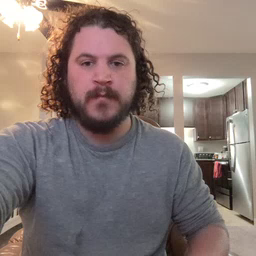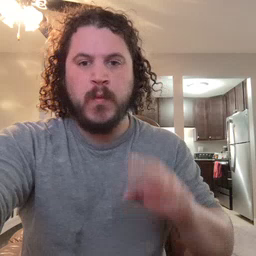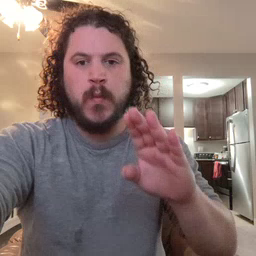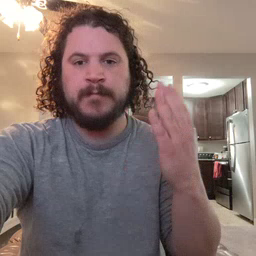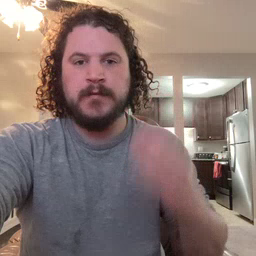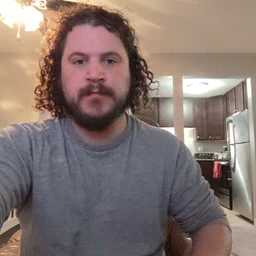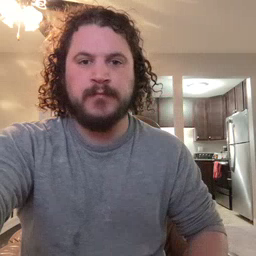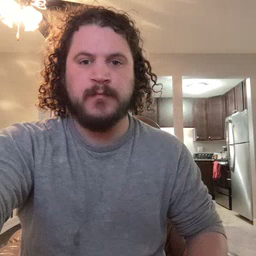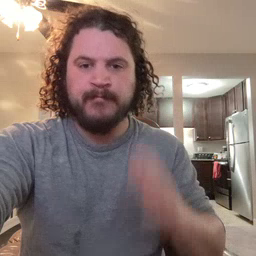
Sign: open